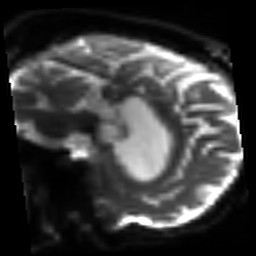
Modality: sbref
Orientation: sagittal
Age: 40
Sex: male
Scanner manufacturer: siemens
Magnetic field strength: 3 T
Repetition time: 3.2 s
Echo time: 0.081 s